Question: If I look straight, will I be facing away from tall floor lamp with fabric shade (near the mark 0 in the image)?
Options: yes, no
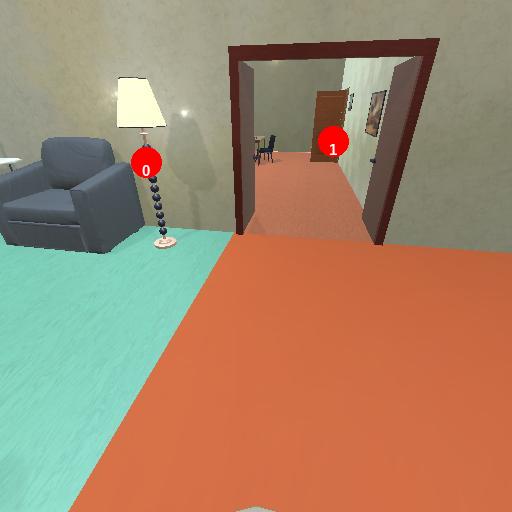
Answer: yes